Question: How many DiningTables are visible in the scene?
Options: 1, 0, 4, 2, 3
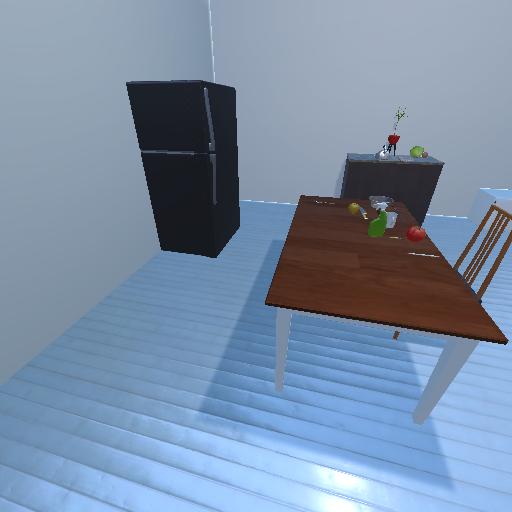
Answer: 1